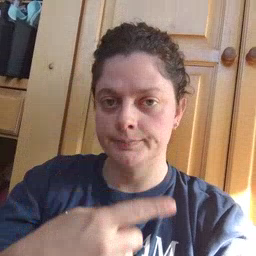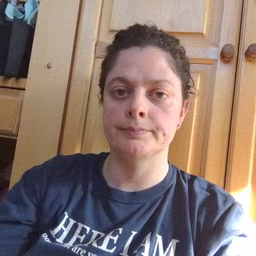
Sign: face